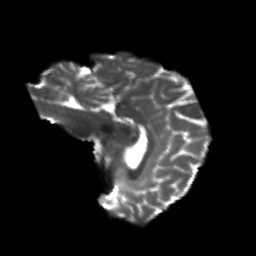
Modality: T2w
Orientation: sagittal
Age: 24
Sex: female
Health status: healthy
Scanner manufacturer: philips
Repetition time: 7.39 s
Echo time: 0.08599 s